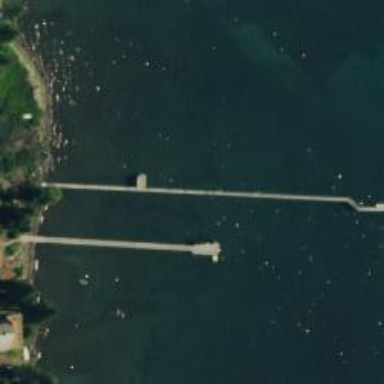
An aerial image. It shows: Man-made pier.